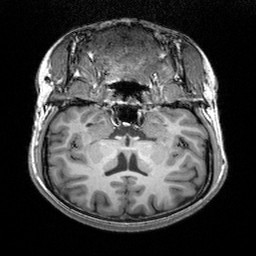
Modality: T1w
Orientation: sagittal